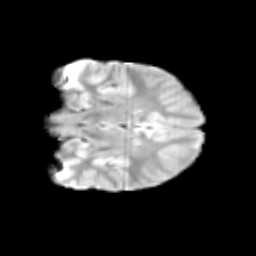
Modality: T2w
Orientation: coronal
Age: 13
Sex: male
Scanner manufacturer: siemens
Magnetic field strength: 3 T
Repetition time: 3.8 s
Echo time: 0.07 s